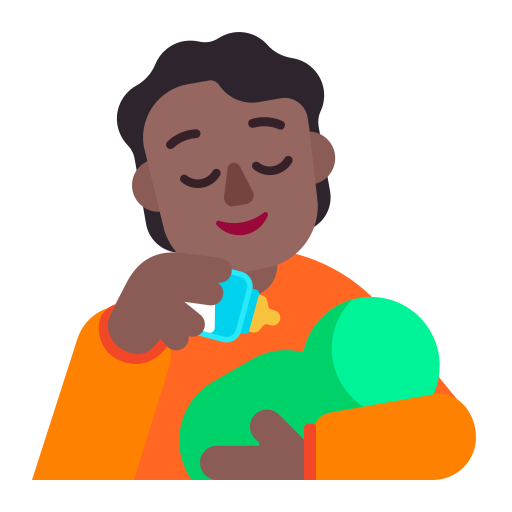
person feeding baby flat  dark